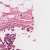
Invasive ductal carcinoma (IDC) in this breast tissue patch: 0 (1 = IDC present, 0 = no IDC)